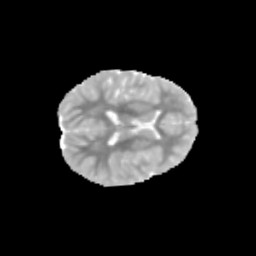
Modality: MD
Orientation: axial
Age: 9
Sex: female
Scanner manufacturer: siemens
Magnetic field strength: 3 T
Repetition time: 3.8 s
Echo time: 0.07 s